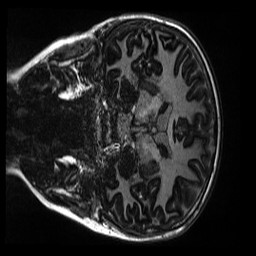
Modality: MP2RAGE
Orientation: coronal
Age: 12
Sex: female
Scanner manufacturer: siemens
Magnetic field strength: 3 T
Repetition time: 4 s
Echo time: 0.00303 s